Field crop: tomato
Growth stage: 1
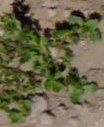
Species: portulaca